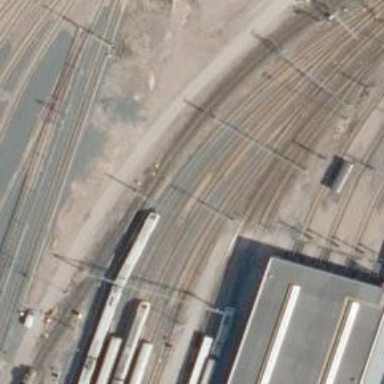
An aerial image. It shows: Railway signal.